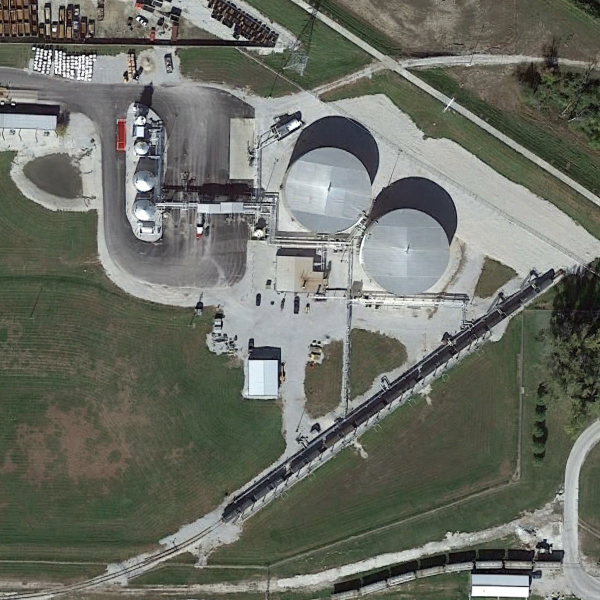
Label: StorageTanks